Question: Detect the diagonal length of the red line, where the side length of each grid square is 0.5. The result should be rounded to one decimal place.
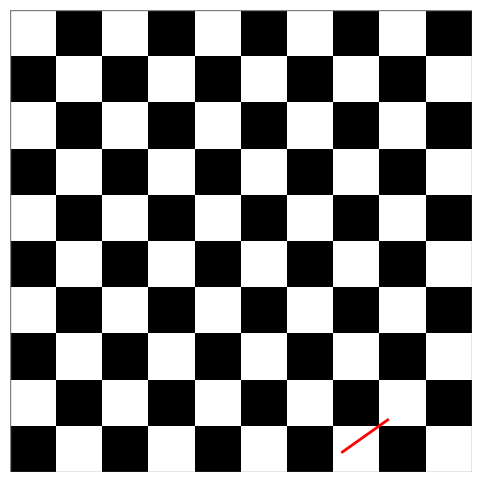
Answer: 0.6